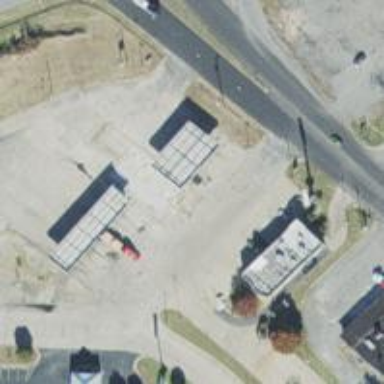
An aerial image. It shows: Convenience shop.